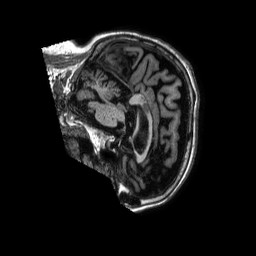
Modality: T1w
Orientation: sagittal
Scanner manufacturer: philips
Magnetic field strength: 1.5 T
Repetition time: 0.008441 s
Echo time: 0.00388 s